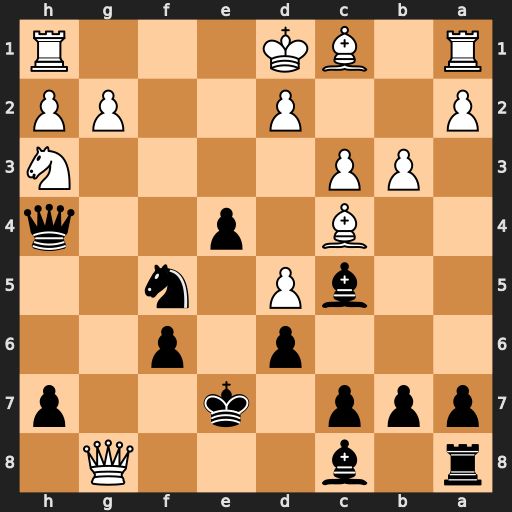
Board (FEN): r1b3Q1/ppp1k2p/3p1p2/2bP1n2/2B1p2q/1PP4N/P2P2PP/R1BK3R
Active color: b
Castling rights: -
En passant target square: -
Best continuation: Ne3+ dxe3 Bg4+ Qxg4 Qxg4+ Ke1 Qxg2